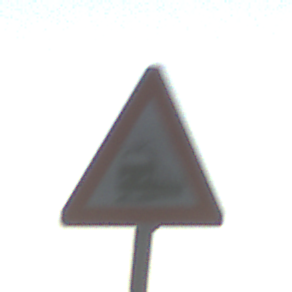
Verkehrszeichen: Bahnuebergang
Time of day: SunriseSunset
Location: Outdoor (Nature)
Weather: PartlyCloudy
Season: NotSpecified
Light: Natural